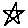
Label: star